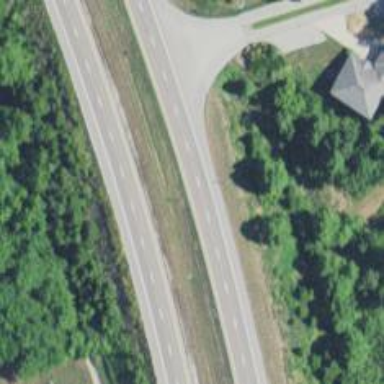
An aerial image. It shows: Trunk highway with expressway features.